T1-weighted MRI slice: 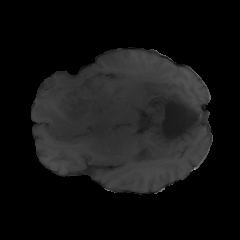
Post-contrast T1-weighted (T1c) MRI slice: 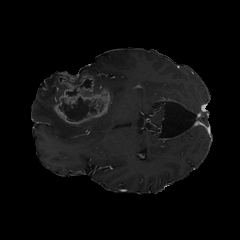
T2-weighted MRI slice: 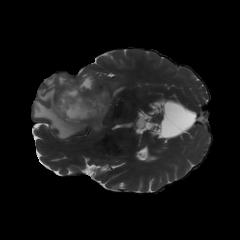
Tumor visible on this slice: yes